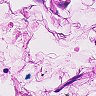
Metastatic tissue present: no